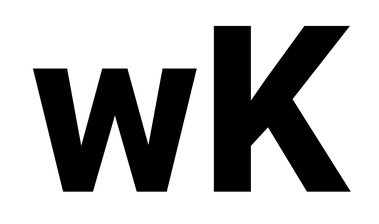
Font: Roboto_ExtraBold